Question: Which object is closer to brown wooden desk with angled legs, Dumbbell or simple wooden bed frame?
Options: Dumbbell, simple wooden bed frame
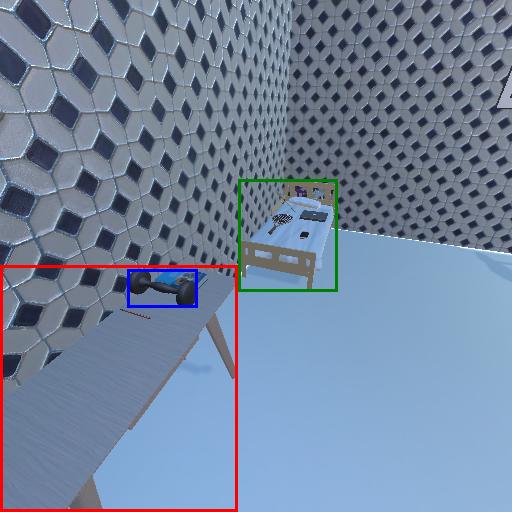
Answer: Dumbbell